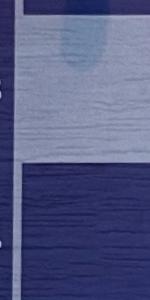
Label: Empty